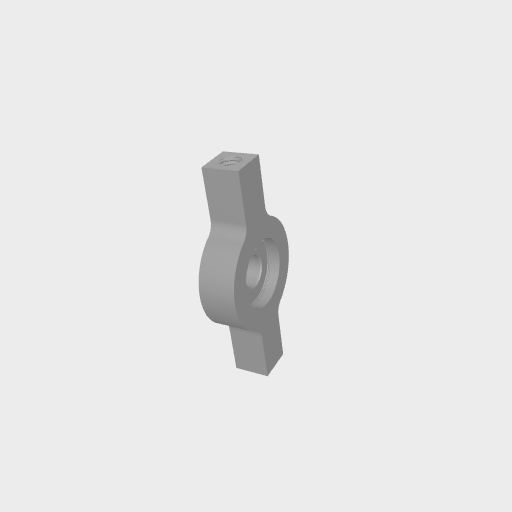
Part: Side2Post1PillowBlock6ID